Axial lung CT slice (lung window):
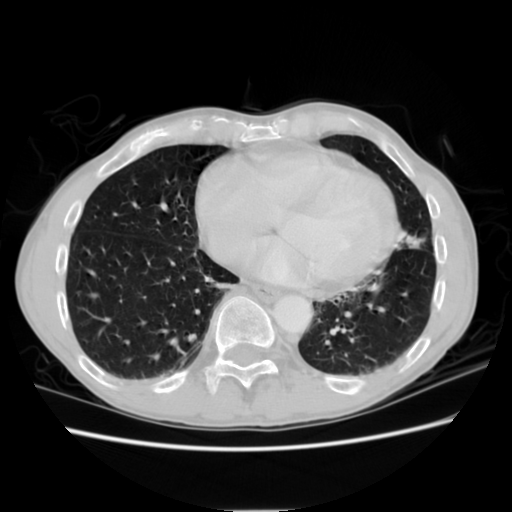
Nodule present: no